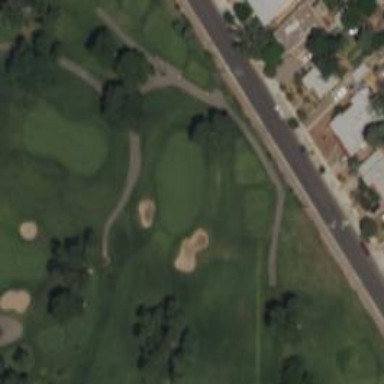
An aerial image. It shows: Golf tee.